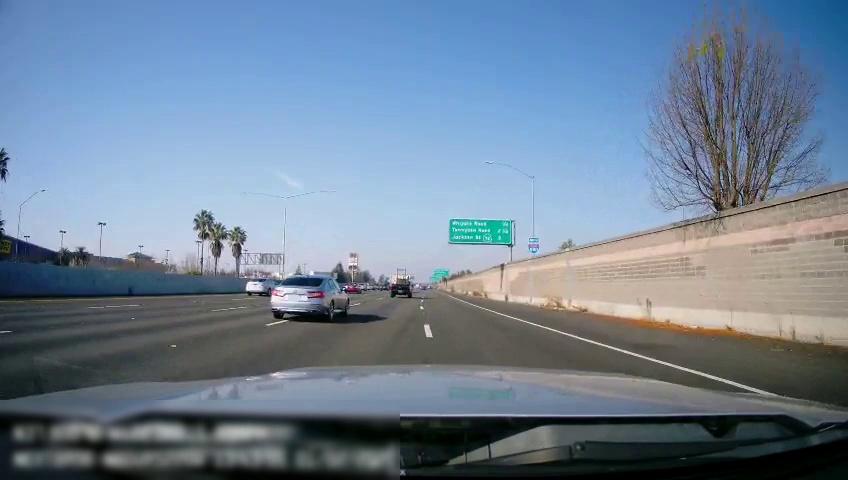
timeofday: Day
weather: Sunny
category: Drivable Space
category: Vehicles | Car
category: Vehicles | Car
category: Vehicles | Truck
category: Vehicles | SUV
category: Lanes | Alternate Lane
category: Lanes | Current Lane
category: Lanes | Alternate Lane
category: Lanes | Alternate Lane
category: Lanes | Alternate Lane
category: Lanes | Alternate Lane
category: Traffic | Signs
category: Traffic | Signs